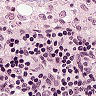
Metastatic tissue present: no